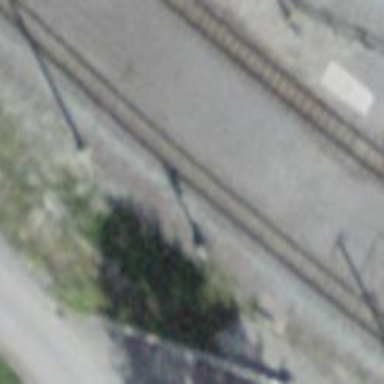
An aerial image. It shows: Railway signal.